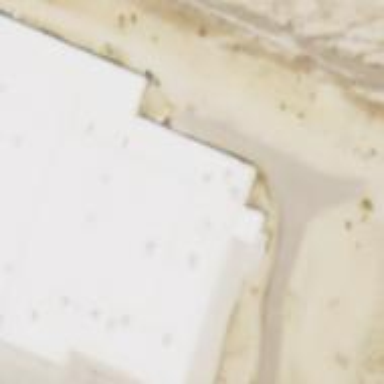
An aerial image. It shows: Retail building.